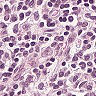
Metastatic tissue present: no